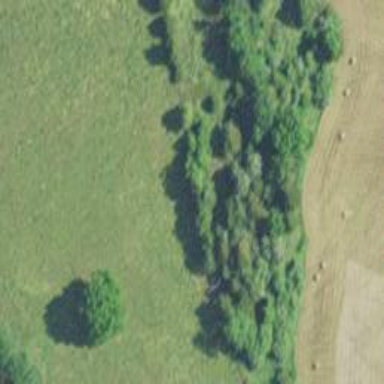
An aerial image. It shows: Serene woodland landscape.